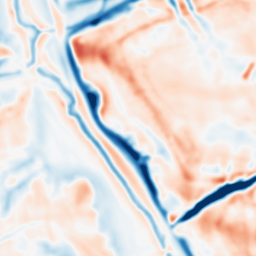
Category: multiscale
Decomposition family: dog_multiscale
Decomposition parameters: sigma_ratio: 1.6
n_scales: 3
base_sigma: 2
Upsampling method: cubic_mitchell
Upsampling parameters: scale: 4
Upsampling scale: 4